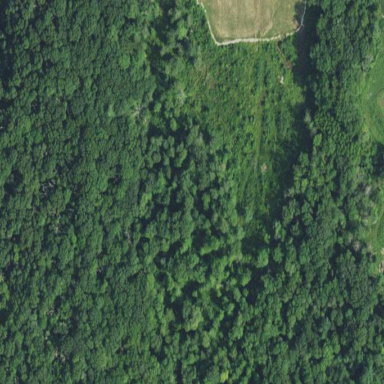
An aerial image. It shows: Mixed leaf woodland.